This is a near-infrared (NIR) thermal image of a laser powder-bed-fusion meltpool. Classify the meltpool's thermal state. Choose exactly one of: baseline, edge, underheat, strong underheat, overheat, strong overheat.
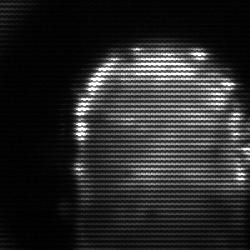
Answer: baseline